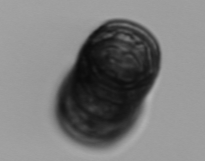
Label: Paralia_sulcata